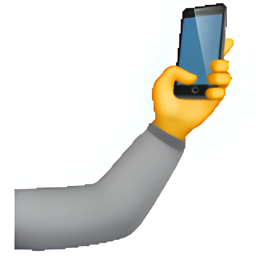
Name: selfie
Emoji: 🤳
Group: People & Body
Sub-group: hand-prop